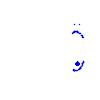
Particle: electron